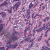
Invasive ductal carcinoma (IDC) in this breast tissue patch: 1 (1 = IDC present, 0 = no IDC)